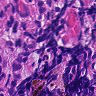
Metastatic tissue present: yes